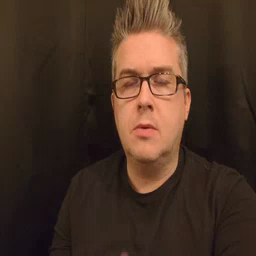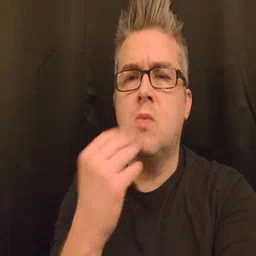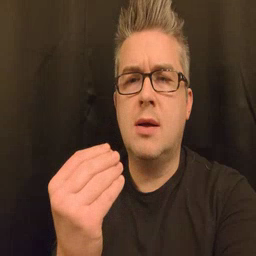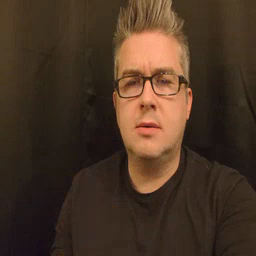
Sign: wet